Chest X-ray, PA view. Patient: 34 years old, sex M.
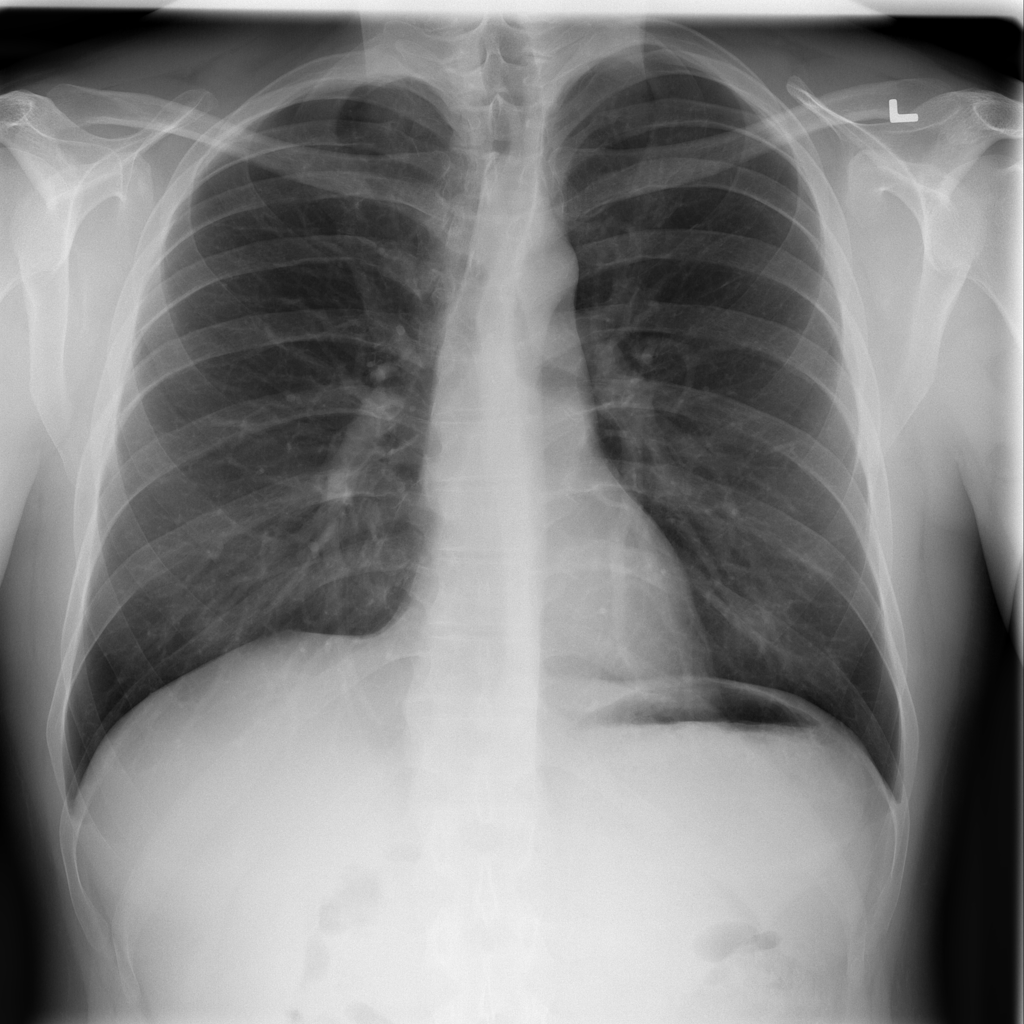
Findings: No Finding